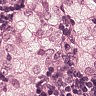
Metastatic tissue present: yes